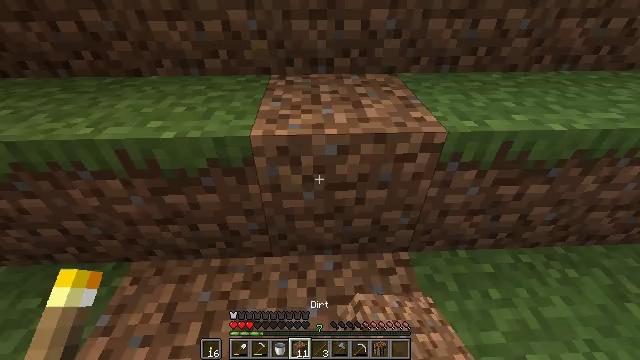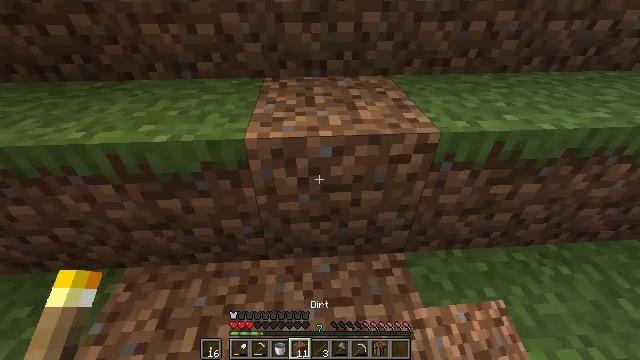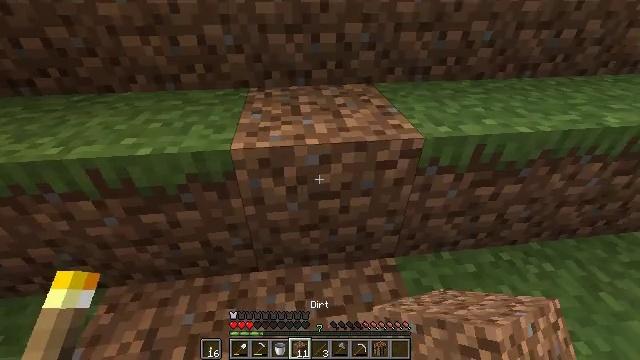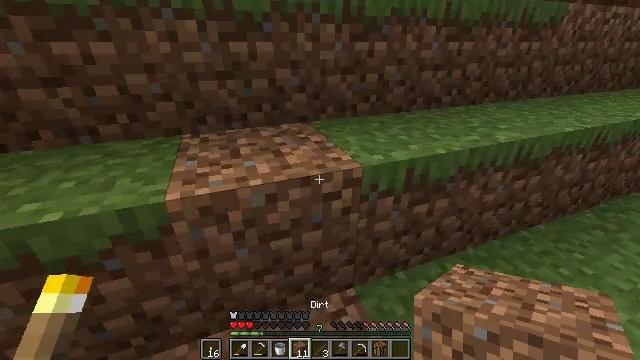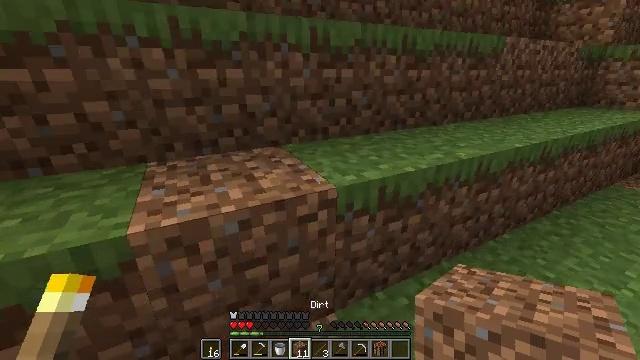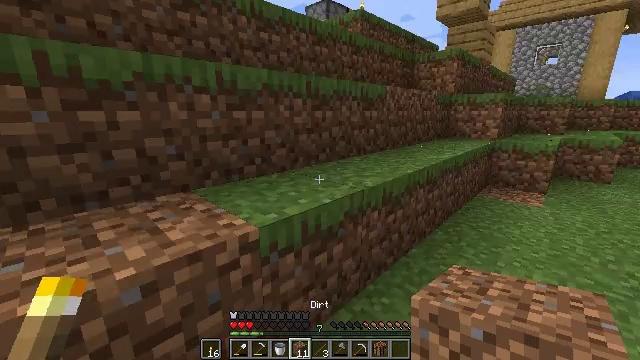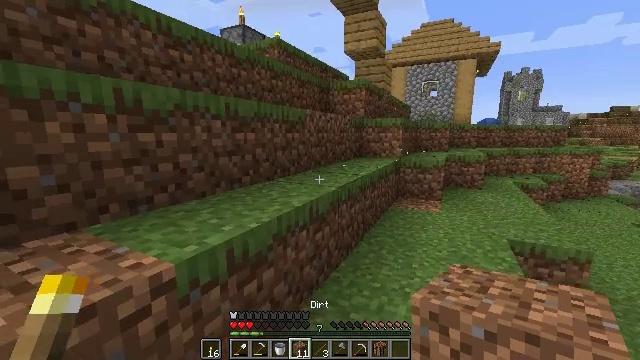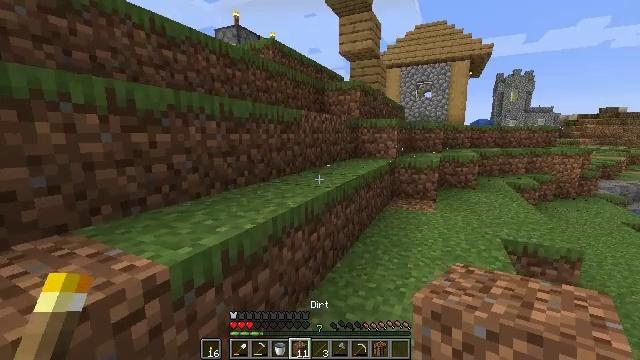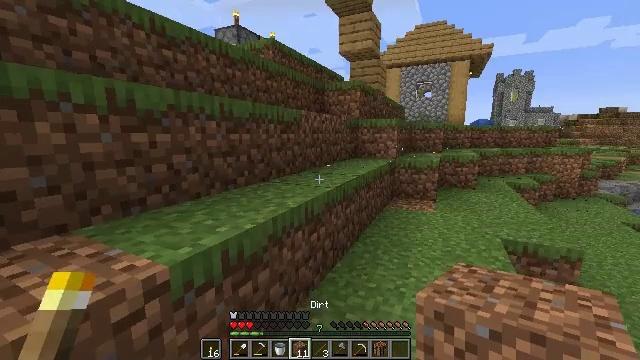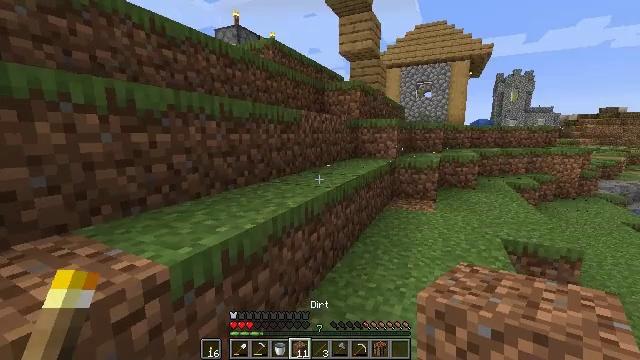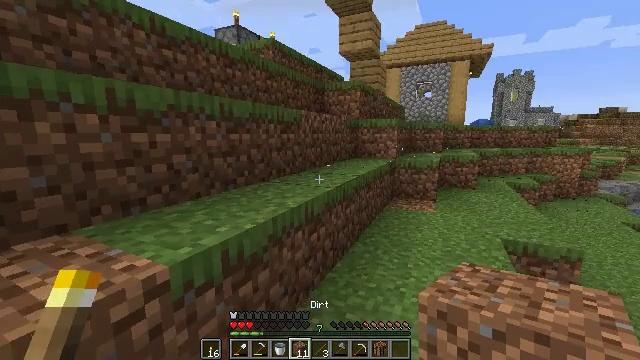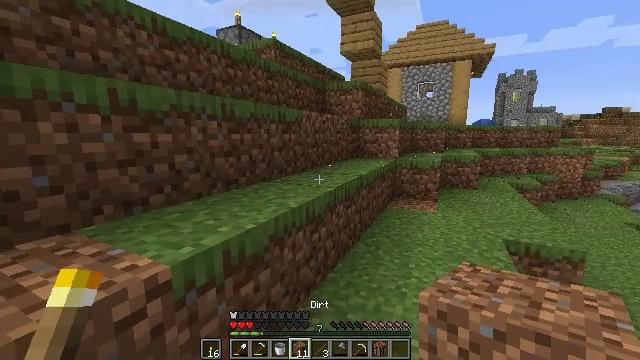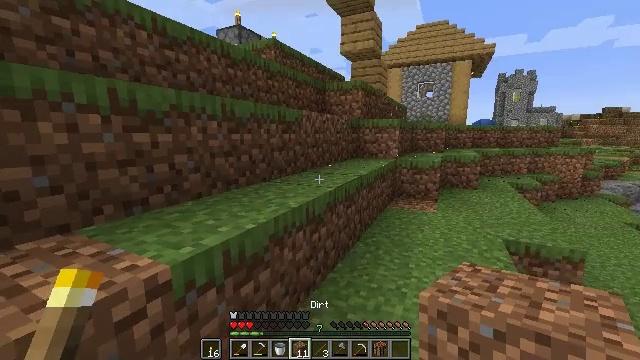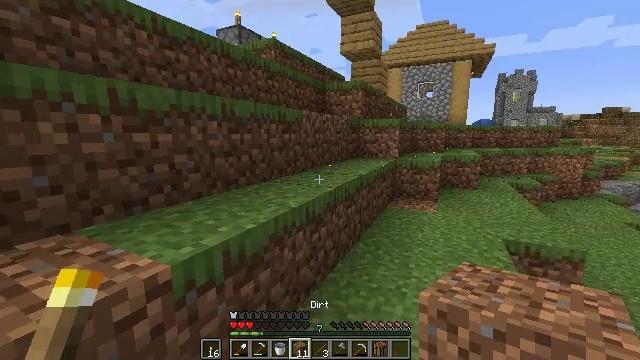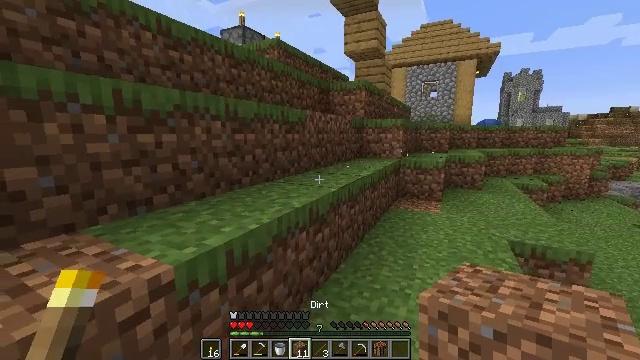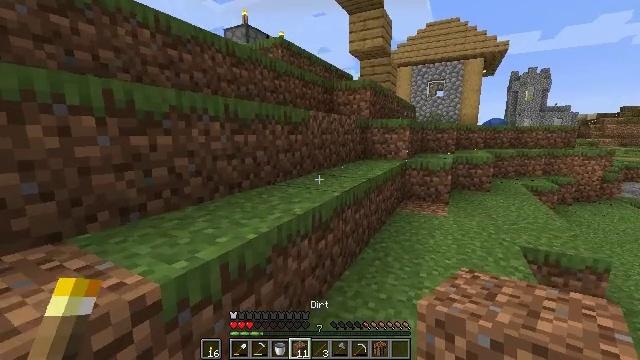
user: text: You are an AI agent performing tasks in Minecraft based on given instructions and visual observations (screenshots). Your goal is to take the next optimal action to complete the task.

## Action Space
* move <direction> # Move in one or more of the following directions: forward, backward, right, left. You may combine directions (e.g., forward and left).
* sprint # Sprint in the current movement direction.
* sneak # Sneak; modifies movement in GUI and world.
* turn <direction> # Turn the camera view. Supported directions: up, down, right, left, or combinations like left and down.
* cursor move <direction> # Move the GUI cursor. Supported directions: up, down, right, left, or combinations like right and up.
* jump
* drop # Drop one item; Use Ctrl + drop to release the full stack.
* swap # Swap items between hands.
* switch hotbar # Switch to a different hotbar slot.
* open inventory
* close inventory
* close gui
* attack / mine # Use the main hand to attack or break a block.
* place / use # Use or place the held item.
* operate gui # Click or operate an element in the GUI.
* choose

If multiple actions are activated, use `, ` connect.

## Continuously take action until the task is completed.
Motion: motion action
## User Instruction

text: craft item air
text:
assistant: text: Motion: turn right
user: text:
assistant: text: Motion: turn right and up
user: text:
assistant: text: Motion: turn right and up
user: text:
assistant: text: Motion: turn right and up
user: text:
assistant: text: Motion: turn right and up
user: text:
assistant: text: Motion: turn right and up
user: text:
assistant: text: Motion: turn right
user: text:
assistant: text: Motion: no_op
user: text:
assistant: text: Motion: no_op
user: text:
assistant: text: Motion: no_op
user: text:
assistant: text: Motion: no_op
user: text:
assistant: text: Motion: no_op
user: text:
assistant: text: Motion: no_op
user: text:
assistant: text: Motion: move forward
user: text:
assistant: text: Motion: move forward
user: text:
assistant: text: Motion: move forward
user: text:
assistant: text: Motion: move forward
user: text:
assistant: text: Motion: move forward
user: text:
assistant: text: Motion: move forward, sprint
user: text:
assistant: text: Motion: move forward, sprint, turn left and up
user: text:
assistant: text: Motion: move forward, sprint, turn left
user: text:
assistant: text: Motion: move forward, jump
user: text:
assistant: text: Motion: move forward, jump
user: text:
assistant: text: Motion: move forward, jump
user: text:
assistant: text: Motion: move forward, jump
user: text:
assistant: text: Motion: move forward, turn left, jump
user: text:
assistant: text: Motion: move forward, turn left, jump
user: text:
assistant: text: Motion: move forward, turn left, jump
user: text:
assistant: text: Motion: move forward, turn left, jump
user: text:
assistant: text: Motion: move forward, turn left, jump